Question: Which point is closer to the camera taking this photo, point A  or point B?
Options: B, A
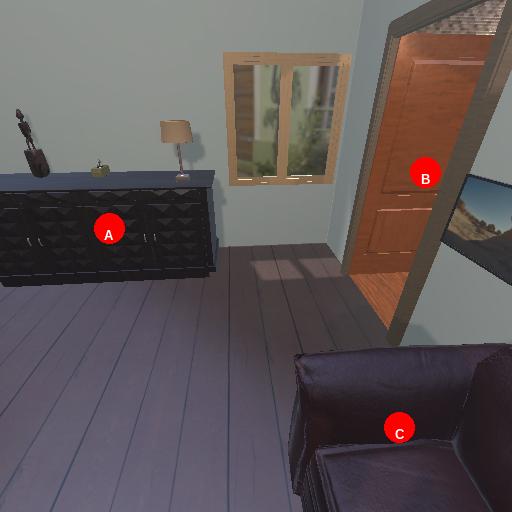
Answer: B